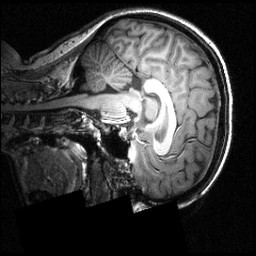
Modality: T1w
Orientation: sagittal
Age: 26
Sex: female
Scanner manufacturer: siemens
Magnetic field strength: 3.951 T
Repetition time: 1.5 s
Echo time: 0.00335 s